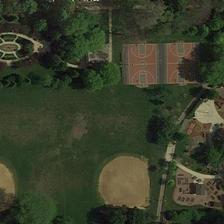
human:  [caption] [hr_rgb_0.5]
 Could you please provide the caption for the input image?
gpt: two baseball fields and two basketball fields are surrounded by many green trees .

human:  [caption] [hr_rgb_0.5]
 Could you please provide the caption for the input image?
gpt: two baseball fields and two basketball fields are surrounded by green planes .

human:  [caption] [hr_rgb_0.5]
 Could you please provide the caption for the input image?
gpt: many green trees are around two baseball fields and two basketball fields .

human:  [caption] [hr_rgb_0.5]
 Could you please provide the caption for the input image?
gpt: a large area of grassland includes several basketball courts, baseball fields and some decorations .

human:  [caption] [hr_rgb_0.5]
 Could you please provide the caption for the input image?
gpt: two baseball fields and two basketball fields are surrounded by green planes .